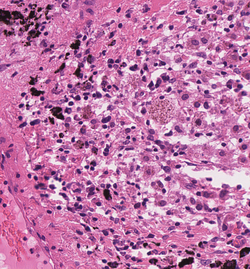
Tumor epithelial tissue: no
Tumor-associated stroma tissue: yes
Normal tissue: no